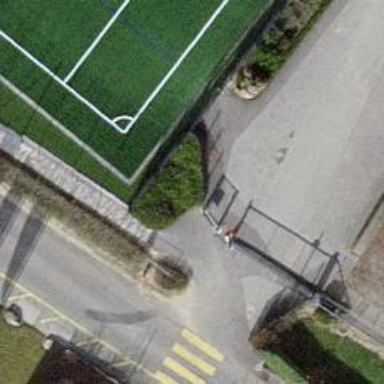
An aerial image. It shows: Gate.